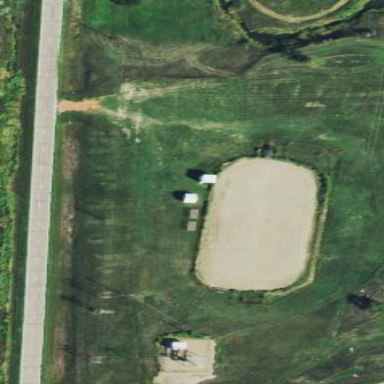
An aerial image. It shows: Equestrian pitch enclosed by fence.